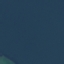
Land use / land cover: SeaLake